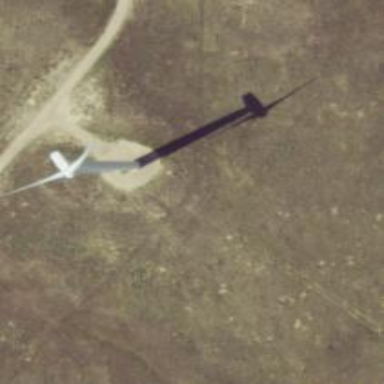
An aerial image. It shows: Wind power generator with wind turbines.